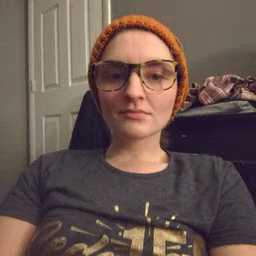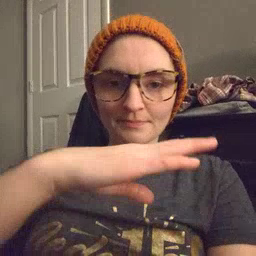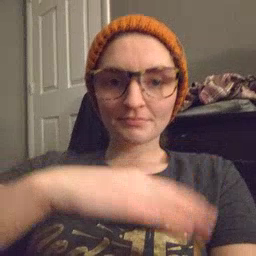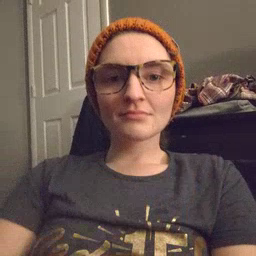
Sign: table